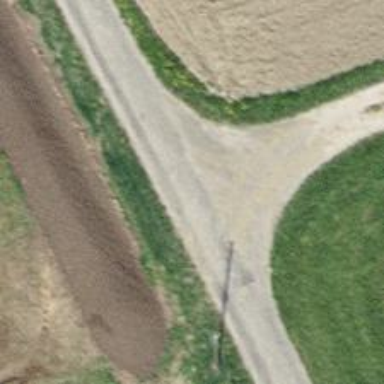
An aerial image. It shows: Unclassified road.